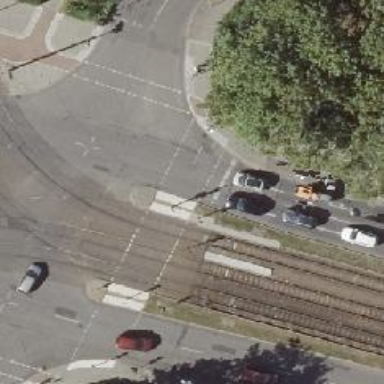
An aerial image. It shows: Road with traffic signals.